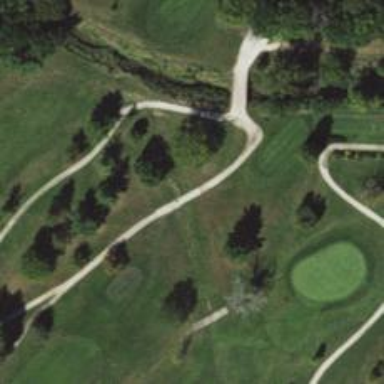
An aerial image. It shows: Service road used as golf cart path.